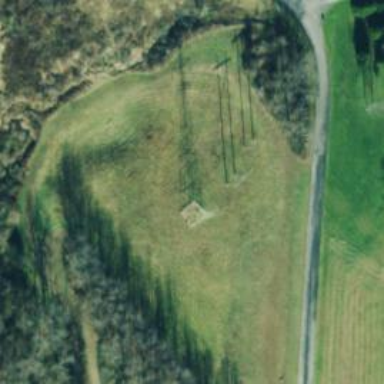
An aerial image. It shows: H-frame designed tower for power lines.